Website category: sports
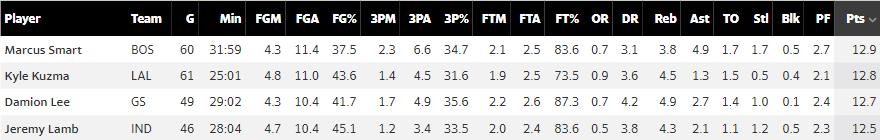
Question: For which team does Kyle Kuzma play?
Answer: LAL

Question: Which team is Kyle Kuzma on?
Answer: LAL

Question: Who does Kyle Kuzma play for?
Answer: LAL

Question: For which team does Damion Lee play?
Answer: GS

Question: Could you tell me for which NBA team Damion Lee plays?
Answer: GS

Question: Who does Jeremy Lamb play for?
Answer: IND

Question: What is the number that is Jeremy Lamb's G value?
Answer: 46

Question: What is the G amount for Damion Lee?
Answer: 49

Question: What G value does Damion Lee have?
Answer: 49

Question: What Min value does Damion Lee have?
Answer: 29:02

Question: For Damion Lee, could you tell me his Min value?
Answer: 29:02

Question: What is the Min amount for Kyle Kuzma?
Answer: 25:01

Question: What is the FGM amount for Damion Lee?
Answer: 4.3

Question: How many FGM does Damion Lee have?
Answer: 4.3

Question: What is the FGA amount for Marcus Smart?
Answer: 11.4

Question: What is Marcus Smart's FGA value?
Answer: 11.4

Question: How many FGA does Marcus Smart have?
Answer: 11.4

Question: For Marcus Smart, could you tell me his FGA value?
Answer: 11.4

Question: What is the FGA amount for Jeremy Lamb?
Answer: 10.4

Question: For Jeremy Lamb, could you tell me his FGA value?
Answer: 10.4

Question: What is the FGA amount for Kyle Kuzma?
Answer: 11.0

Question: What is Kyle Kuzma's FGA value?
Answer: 11.0

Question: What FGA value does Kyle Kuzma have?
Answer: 11.0

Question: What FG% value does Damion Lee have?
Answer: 41.7

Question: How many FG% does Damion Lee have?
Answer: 41.7

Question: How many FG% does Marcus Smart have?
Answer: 37.5

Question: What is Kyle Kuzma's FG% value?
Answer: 43.6

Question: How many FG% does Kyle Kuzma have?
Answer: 43.6

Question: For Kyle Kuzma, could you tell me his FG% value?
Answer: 43.6

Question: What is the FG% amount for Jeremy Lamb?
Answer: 45.1

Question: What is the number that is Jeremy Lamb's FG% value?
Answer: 45.1

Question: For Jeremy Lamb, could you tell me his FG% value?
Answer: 45.1

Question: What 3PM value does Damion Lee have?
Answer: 1.7

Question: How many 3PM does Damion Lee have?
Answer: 1.7

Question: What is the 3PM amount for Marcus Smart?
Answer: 2.3

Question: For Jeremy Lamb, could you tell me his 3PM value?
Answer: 1.2

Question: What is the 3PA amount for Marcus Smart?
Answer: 6.6

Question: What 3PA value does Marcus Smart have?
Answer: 6.6

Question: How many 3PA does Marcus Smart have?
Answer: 6.6

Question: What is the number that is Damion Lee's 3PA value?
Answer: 4.9

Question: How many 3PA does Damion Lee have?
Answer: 4.9

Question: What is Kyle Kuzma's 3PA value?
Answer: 4.5

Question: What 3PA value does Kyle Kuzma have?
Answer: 4.5

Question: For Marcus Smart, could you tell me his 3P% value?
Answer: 34.7

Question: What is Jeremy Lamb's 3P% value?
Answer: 33.5

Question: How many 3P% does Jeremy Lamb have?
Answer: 33.5

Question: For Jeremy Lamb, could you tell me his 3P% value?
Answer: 33.5

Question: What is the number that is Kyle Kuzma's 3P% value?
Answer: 31.6

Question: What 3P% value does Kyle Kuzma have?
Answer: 31.6

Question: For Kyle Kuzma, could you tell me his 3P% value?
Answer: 31.6

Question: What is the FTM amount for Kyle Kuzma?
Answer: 1.9

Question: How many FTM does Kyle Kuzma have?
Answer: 1.9

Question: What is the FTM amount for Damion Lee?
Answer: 2.2

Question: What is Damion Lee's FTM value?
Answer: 2.2

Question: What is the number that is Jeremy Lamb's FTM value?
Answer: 2.0

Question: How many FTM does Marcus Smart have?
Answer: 2.1

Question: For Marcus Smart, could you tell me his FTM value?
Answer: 2.1

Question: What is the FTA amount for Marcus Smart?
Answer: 2.5

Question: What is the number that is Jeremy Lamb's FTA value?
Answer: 2.4

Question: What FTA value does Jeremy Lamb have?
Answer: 2.4

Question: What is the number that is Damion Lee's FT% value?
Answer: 87.3

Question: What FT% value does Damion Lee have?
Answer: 87.3

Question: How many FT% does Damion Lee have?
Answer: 87.3

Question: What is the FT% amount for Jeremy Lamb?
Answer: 83.6